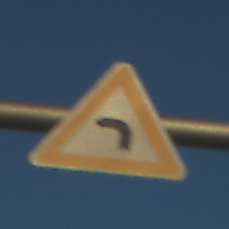
Verkehrszeichen: KurveLinks
Umgebung: Outdoor, RoadRail
Tageszeit: SunriseSunset
Wetter: Clear
Licht: Natural
Jahreszeit: NotSpecified
Kontrast: HighContrast